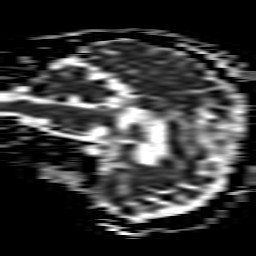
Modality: ADC
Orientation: sagittal
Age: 46
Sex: female
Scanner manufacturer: philips
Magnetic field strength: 1.5 T
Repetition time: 3.677 s
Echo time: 0.09411 s